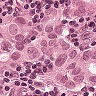
Metastatic tissue present: yes